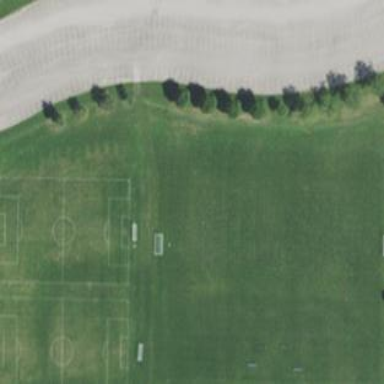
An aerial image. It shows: Soccer pitch designated for leisure and sports activities.